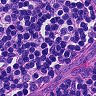
Metastatic tissue present: no